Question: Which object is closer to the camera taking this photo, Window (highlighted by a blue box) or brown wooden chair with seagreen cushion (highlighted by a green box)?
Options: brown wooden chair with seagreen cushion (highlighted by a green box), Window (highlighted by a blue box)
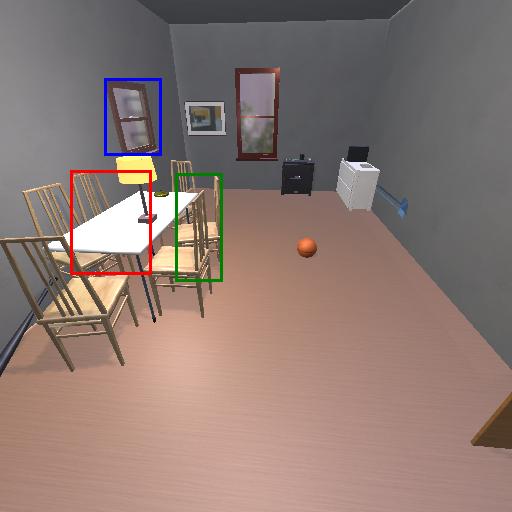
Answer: brown wooden chair with seagreen cushion (highlighted by a green box)